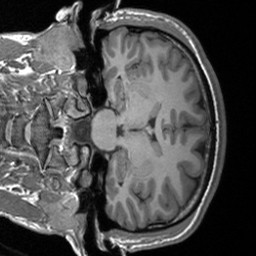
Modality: T1w
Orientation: coronal
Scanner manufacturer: siemens
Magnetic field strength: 3 T
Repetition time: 1.9 s
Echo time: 0.00226 s